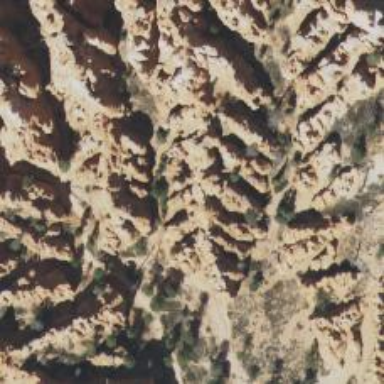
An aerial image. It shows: Natural ridge.